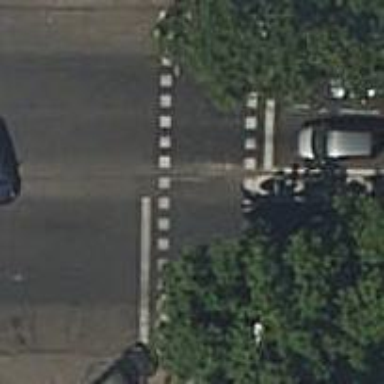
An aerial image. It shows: Kerb barrier.